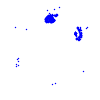
Particle: electron